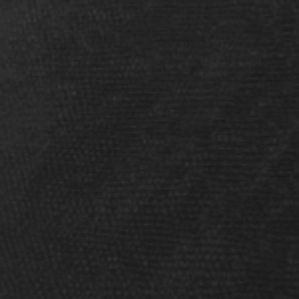
Label: frost